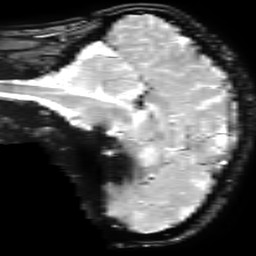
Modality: T2starw
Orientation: sagittal
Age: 28
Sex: male
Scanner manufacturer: ge
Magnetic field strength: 3 T
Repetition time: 0.65 s
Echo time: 0.02 s